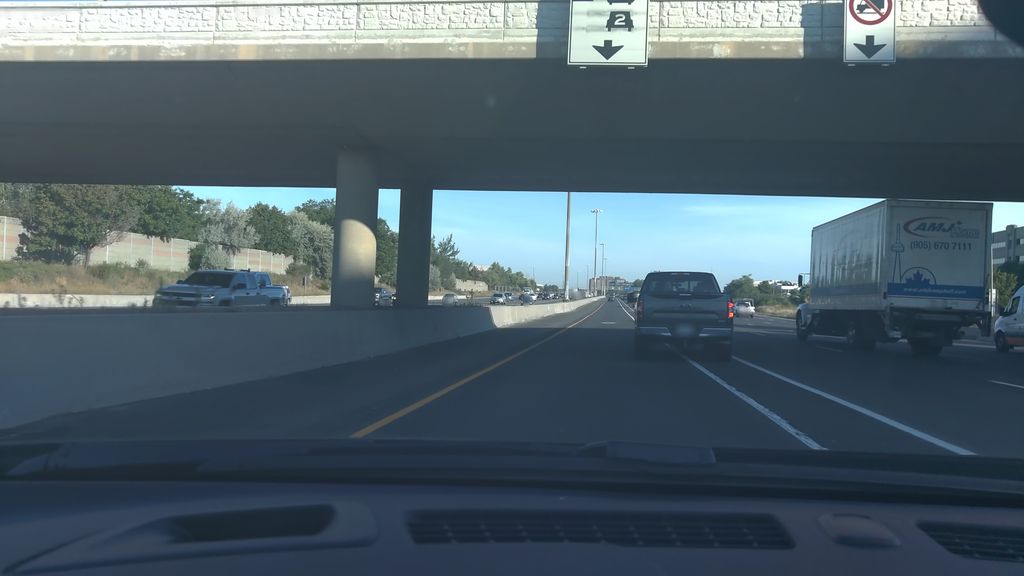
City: toronto